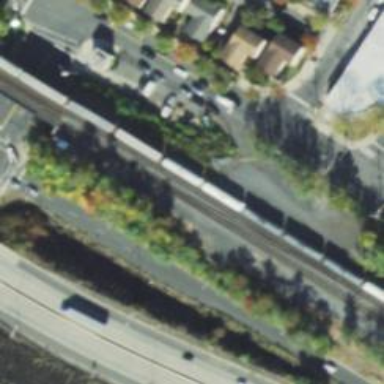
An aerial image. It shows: Railway line running on embankment.